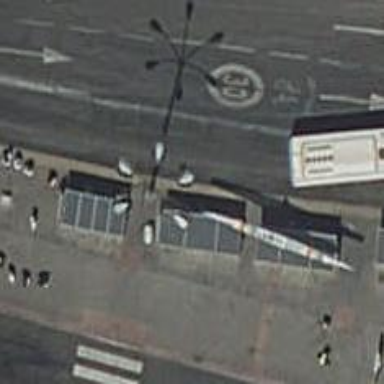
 serving as platform for public transportation."